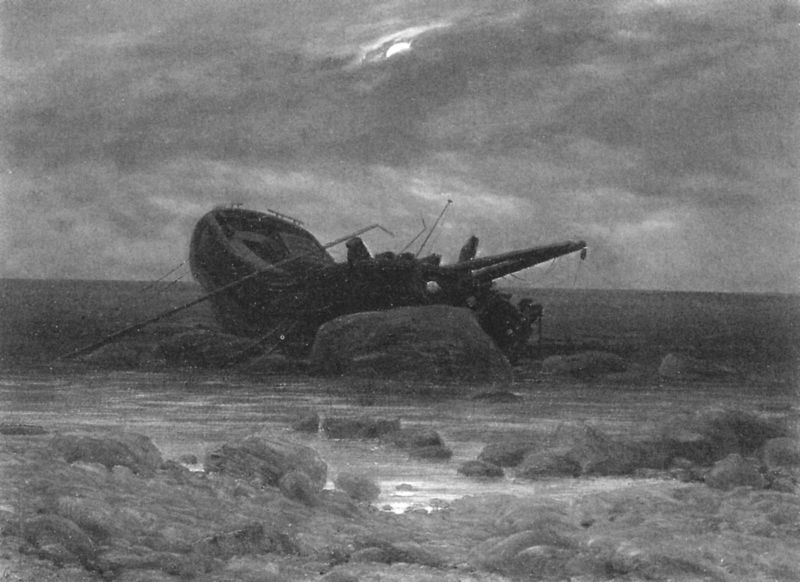
Titel: Wrack im Mondschein
Künstler: Caspar David Friedrich
Institution: Berlin, Schloss Charlottenburg
Schlagwörter: dunkel, felsen, himmel, meer, wasser, weiß, wolken, see, ufer, grau, männer, nacht, schwarz, zeichnung, stein, steine, tod, trauer, horizont, sonne, boot, bewölkt, gischt, küste, schiff, strand, wellen, mast, fels, nebel, untergehen, figuren, masten, brandung, havarie, katastrophe, schiffbruch, sturm, unglück, unwetter, wetter, ebbe, mond, felsig, radierung, stich, schwarzweiß, tote, malerisch, leid, dramatisch, brocken, verdeckt, gestrandet, kentern, bot, bruch, gebrochen, aufgelaufen, masst, sturm gewitter, avärie, ebben, gebraochen